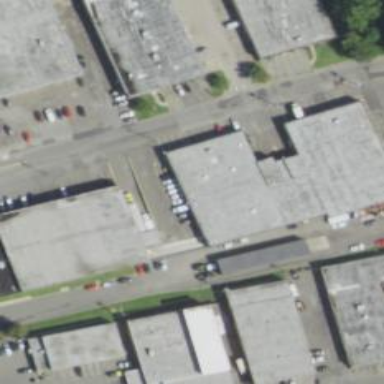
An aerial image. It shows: Commercial building.